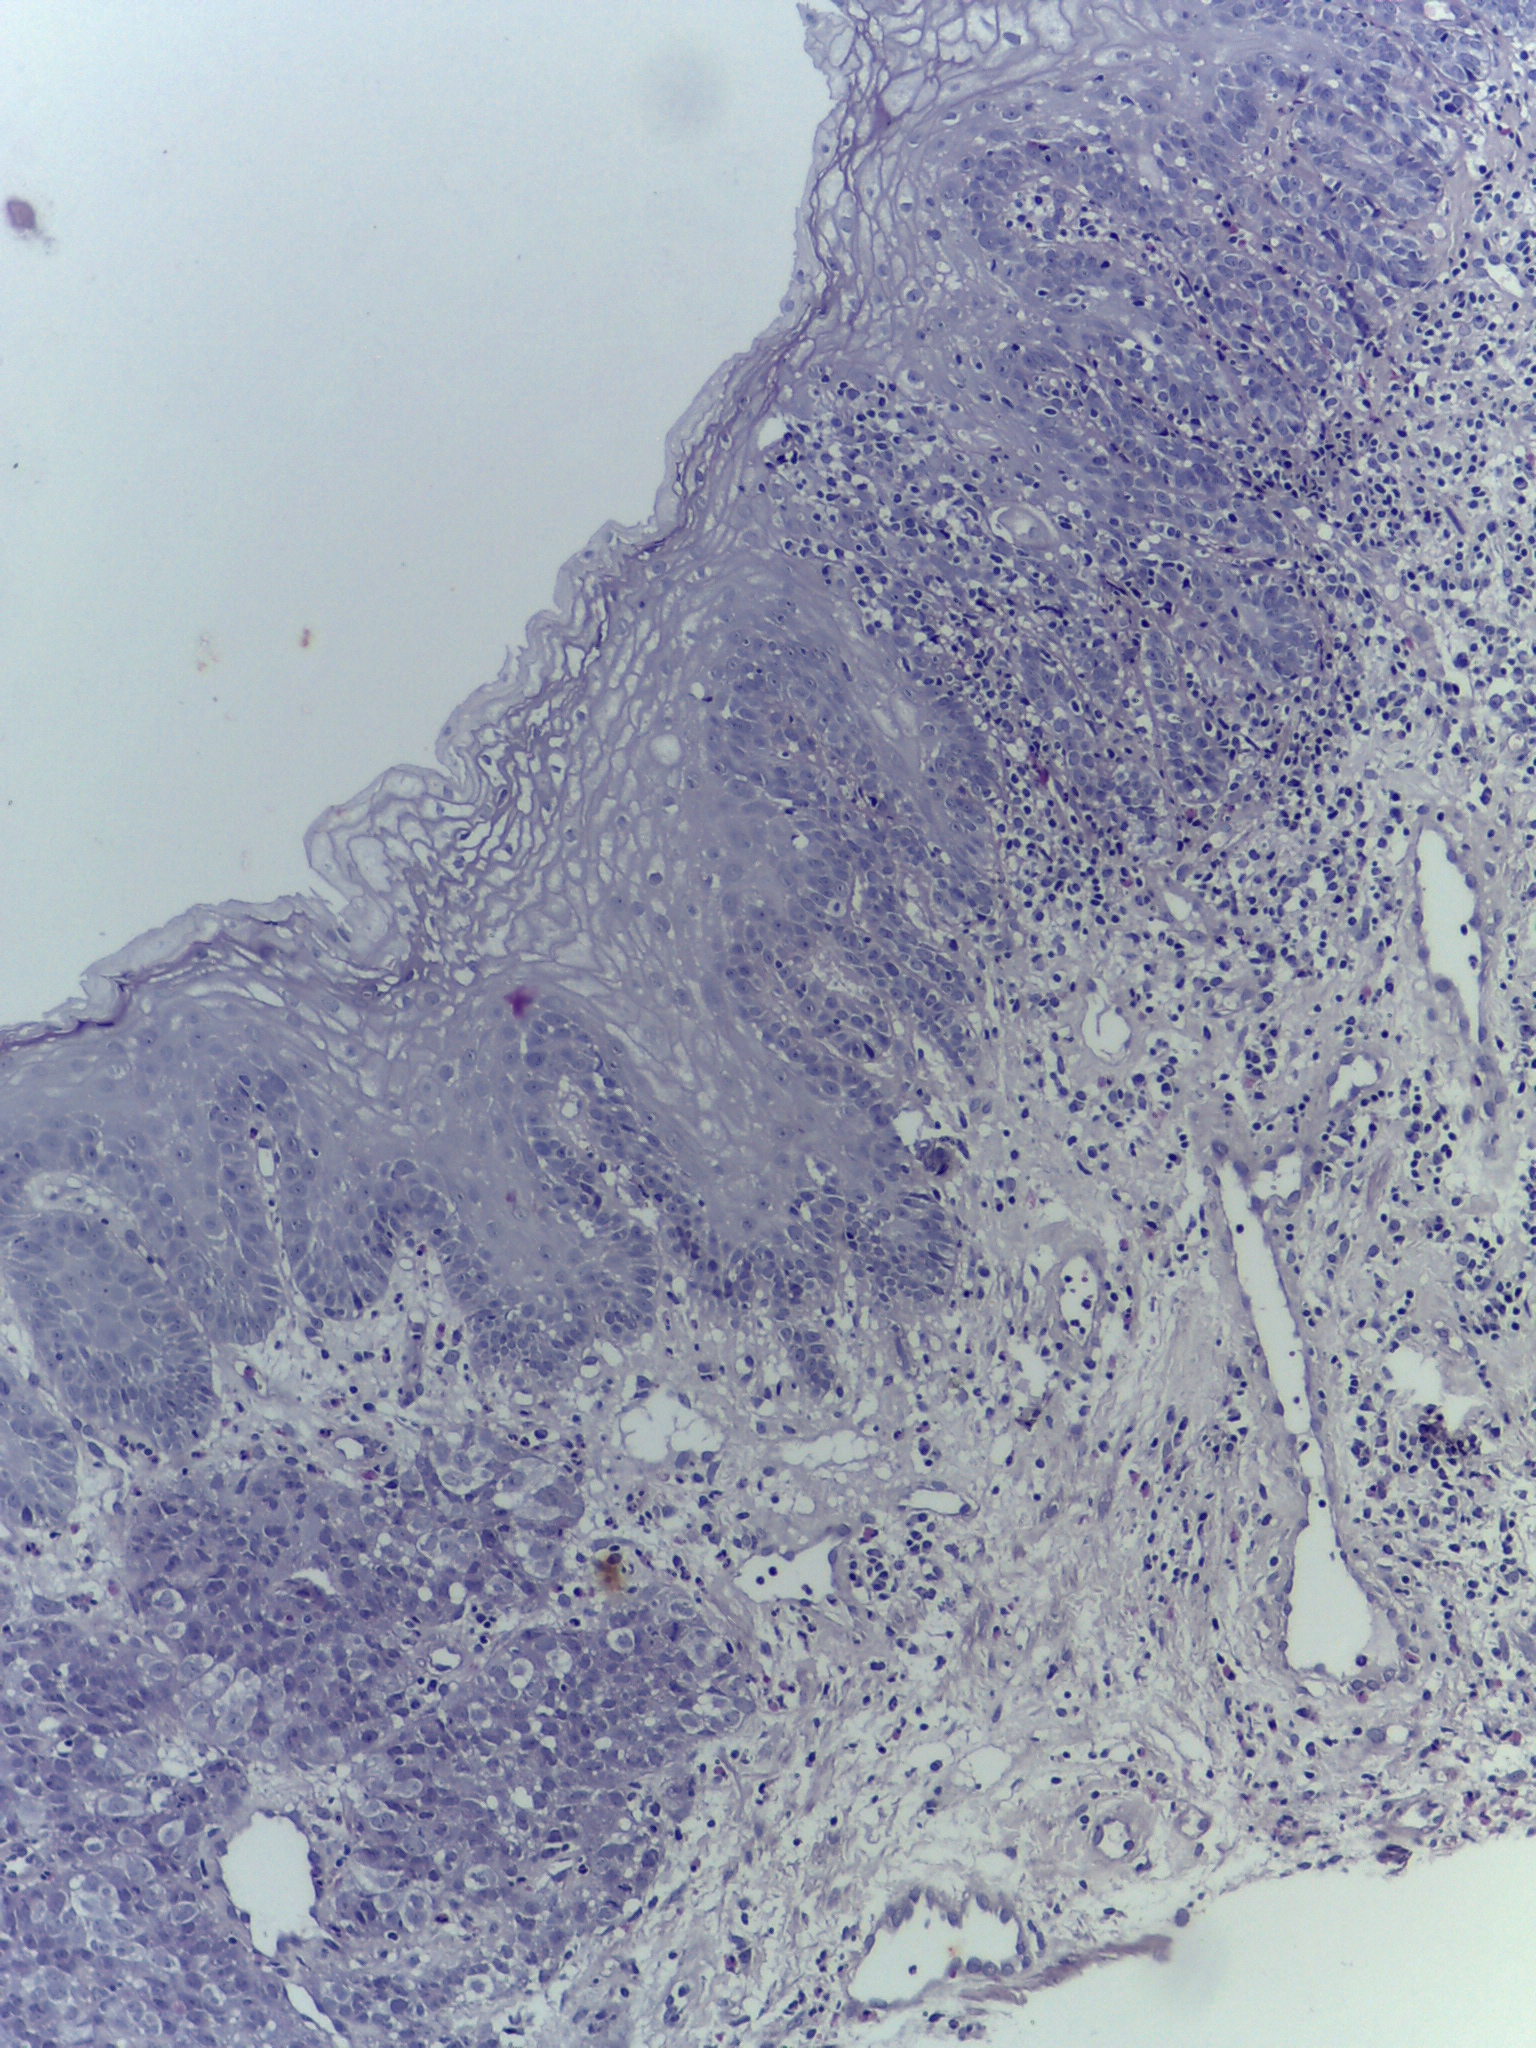
Diagnosis: OSCC